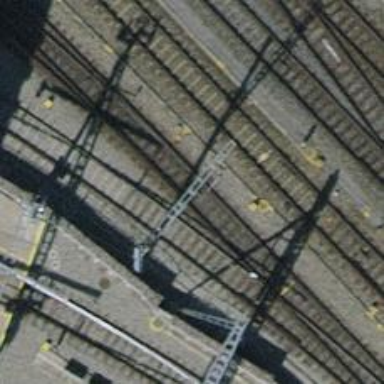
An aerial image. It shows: Railway yard with electrified tracks and single track.